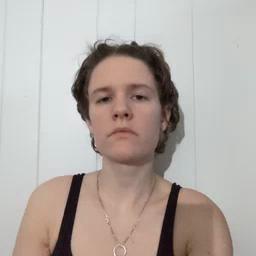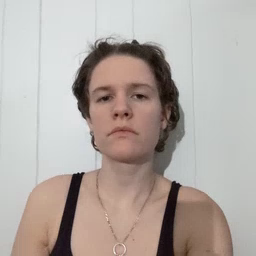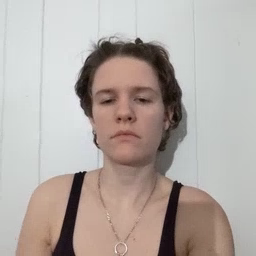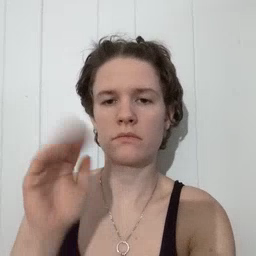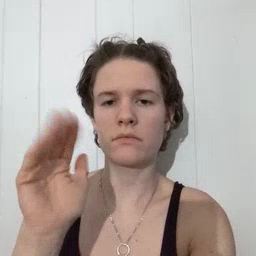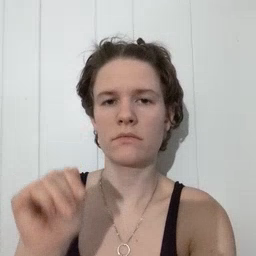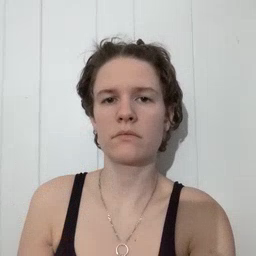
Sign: bye